Question: I need some solution to make url as on image shown. I think regular expressions don't work in that field, however it announced that regex works in google analytics.

Regards, Dmitry.
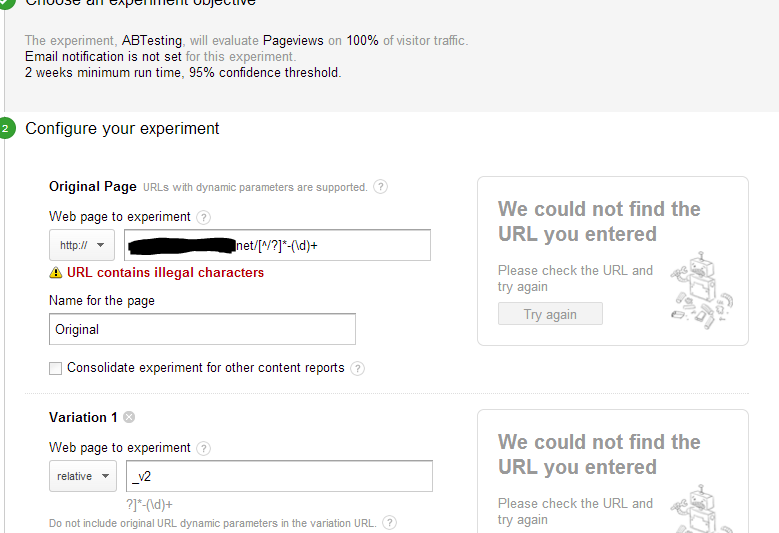
Answer: Regex in Google Analytics is intended to be used in features that affect a broad range of pages or fields, like filters, advanced segments, etc.
The web page field from your screenshot is looking for a static URL. The content experiments are designed to run variations on a single page.